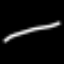
Label: line